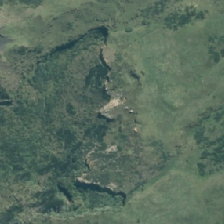
Land cover: grose_broom